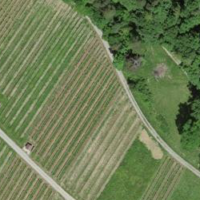
EUNIS habitat code: 52
Species observed at this site:
Polygonum aviculare